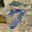
Label: 7